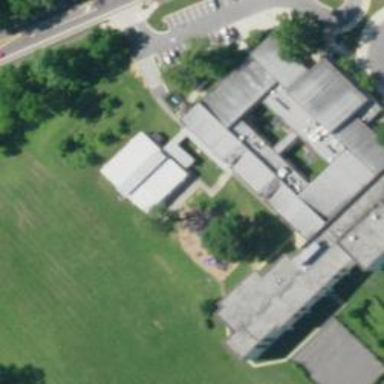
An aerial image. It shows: School.